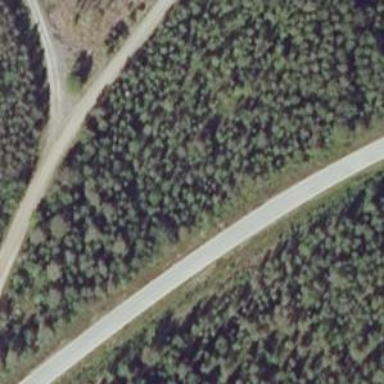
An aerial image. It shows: Tertiary road.